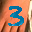
Label: 3